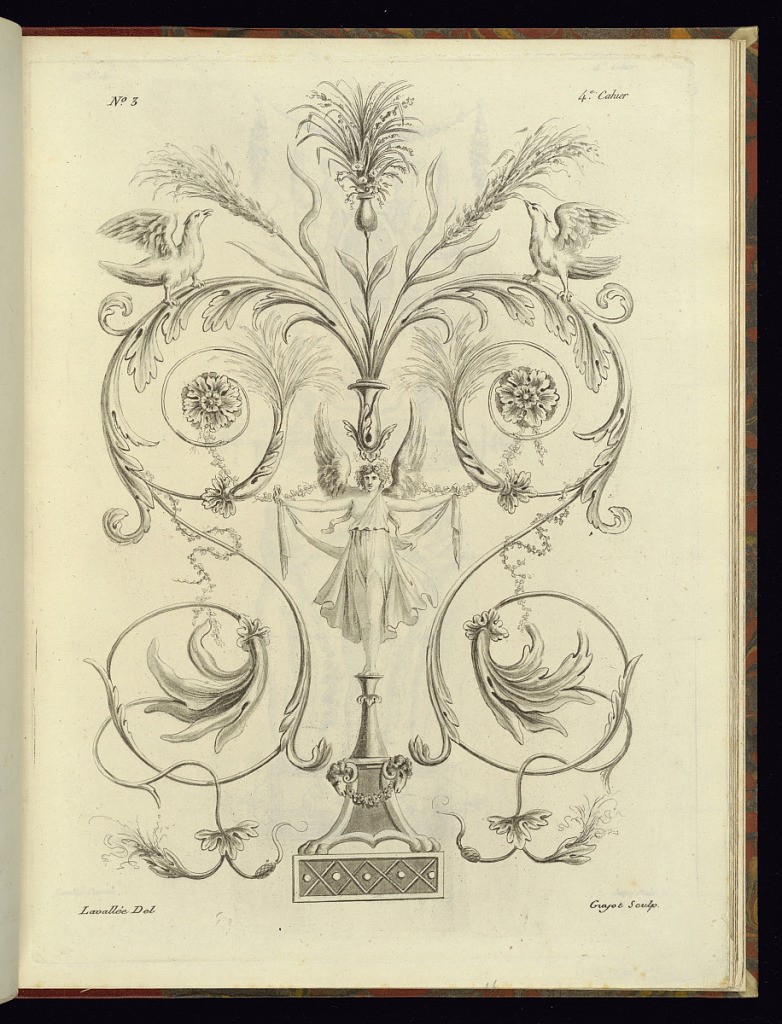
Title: Arabesque Design
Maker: Etienne de Lavallée, French, 1735 – 1802
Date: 1788
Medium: Etching and aquatint on laid paper
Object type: Print
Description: Arabesque ornament design with neoclassical motifs, featuring scrolling acanthus leaves and foliage, rosettes, fleurons, flowers, birds, a winged angel, and plinth with rams' heads and feet. The plate is numbered and signed.